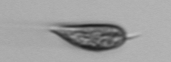
Label: Prorocentrum_triestinum